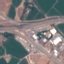
Label: Highway